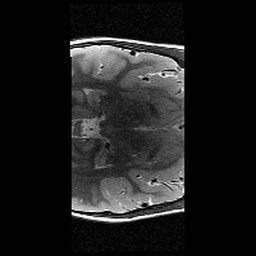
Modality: T2w
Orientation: axial
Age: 10
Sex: female
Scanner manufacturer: siemens
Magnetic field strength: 3 T
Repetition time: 9.23 s
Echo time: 0.067 s